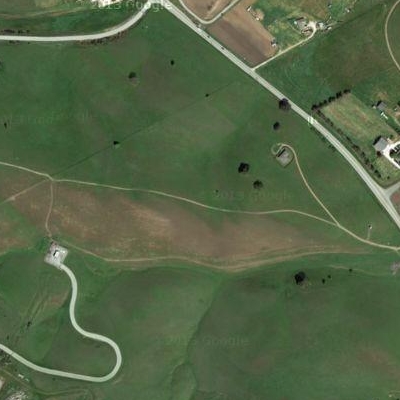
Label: aGrass